Question: I'm running into trouble in Aptana Studio in regard to selected text. It seems that regardless of the theme I select, the foreground color is the same as the background color, rendering the text close to invisible. I've tried changing a few color settings, turning off occurrences, and I've noticed when I change the theme for a split second I'll see the text perfectly clear. It happens too quick for me to screenshot, though, and the text goes back to being nearly invisible right away. Below are some pictures of the problem.
Anyone know how to solve this?
Thanks in advance!

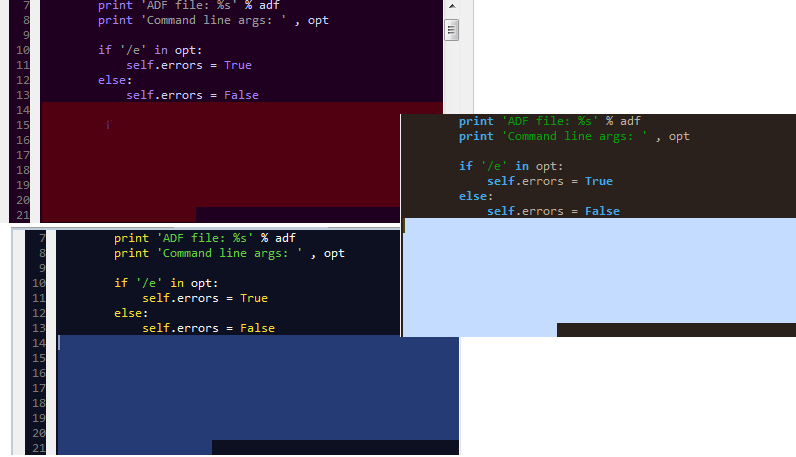
Answer: Aptana has a problem when changing theme.
Choose your theme then restart Aptana and it will load fine.